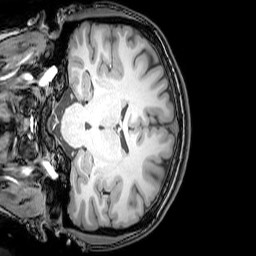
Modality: T1w
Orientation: coronal
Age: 22
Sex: female
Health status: healthy
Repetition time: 0.081 s
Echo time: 0.037 s